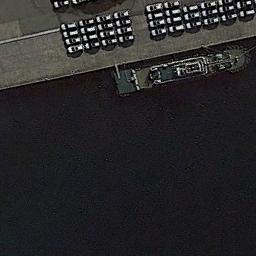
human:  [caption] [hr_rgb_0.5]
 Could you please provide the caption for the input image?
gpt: There is a ship at sea .

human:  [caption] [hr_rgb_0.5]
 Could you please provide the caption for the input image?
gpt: The ship is docked at the truck terminal and the water is deep blue .

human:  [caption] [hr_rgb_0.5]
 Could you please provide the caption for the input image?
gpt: There is a ship in the blue water on the shore .

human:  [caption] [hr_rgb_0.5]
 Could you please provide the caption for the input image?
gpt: A grey ro-ro ship docked at the dock with many neatly lined cars .

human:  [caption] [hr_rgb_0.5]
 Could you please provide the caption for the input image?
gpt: The ship is at the harbor with many cars .